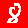
Digit: 8